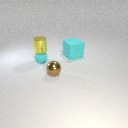
large cyan rubber cube to the right of small cyan rubber sphere